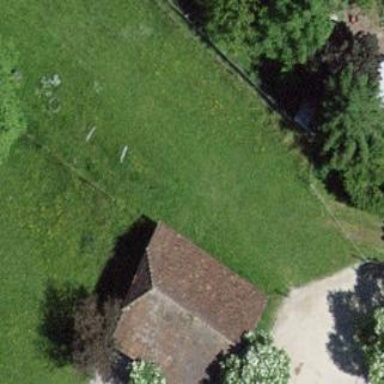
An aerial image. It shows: Rural barn.